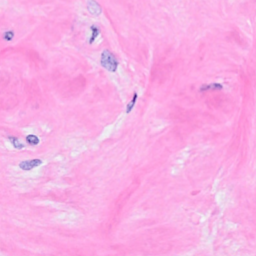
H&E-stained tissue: Breast